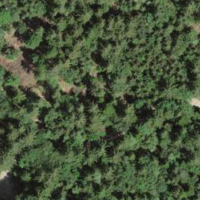
EUNIS habitat code: 41
Species observed at this site:
Cardamine heptaphylla